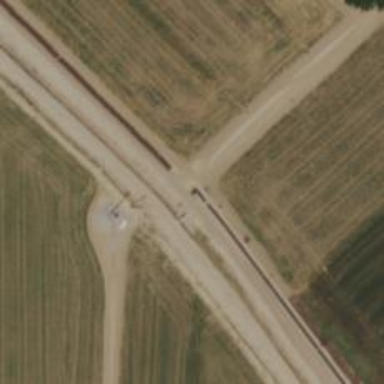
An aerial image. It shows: Irrigation culvert used for service.